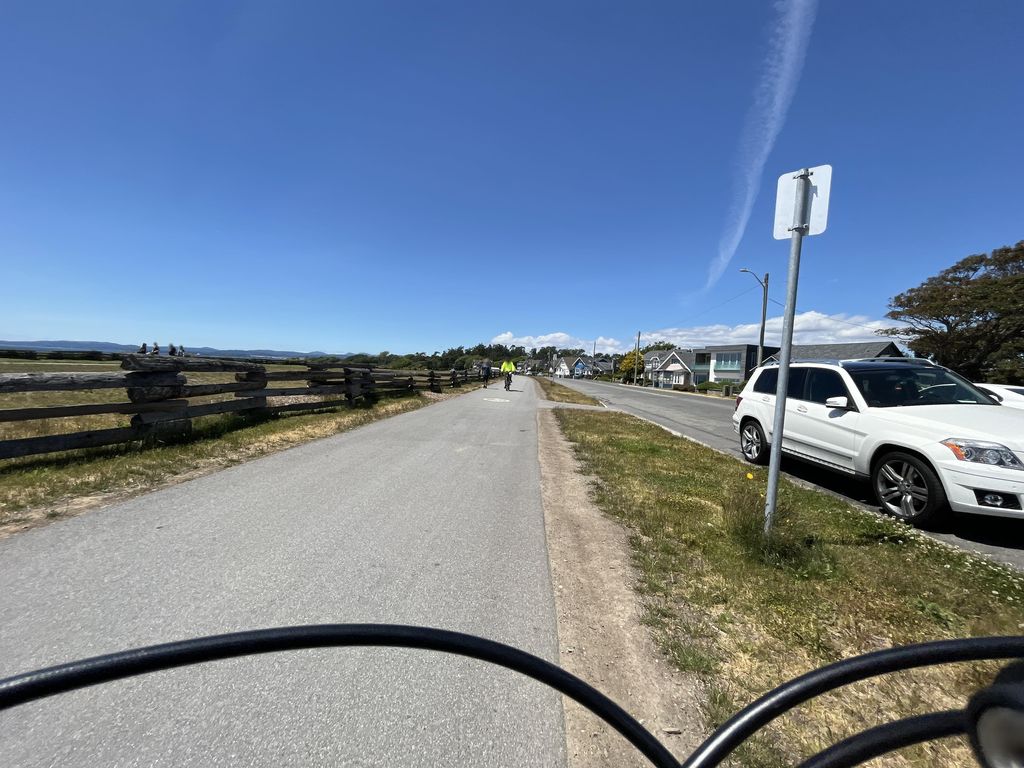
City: victoria